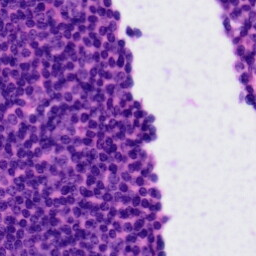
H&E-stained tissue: Tonsil